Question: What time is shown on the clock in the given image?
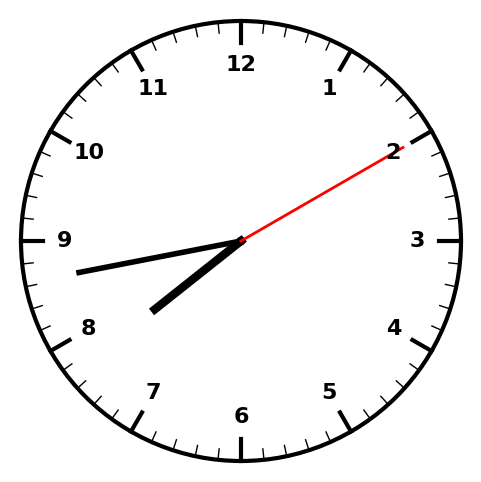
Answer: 07:43:10